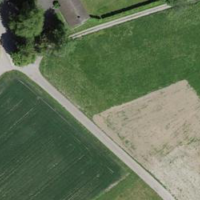
EUNIS habitat code: 52
Species observed at this site:
Araschnia levana